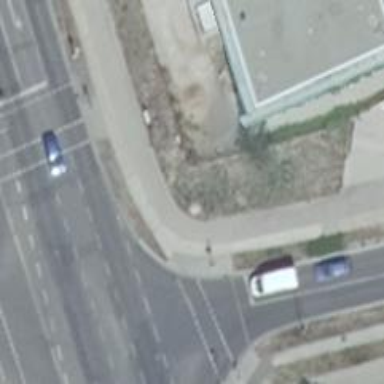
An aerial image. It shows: Asphalt path with crossings for both pedestrians and cyclists.